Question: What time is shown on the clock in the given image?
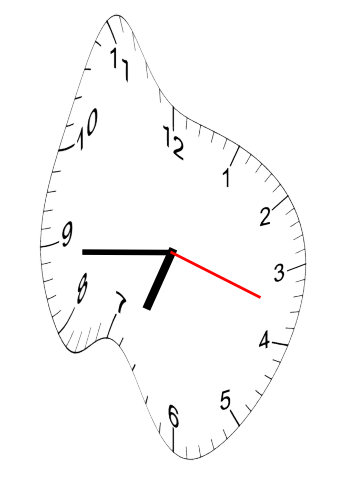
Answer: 06:44:18